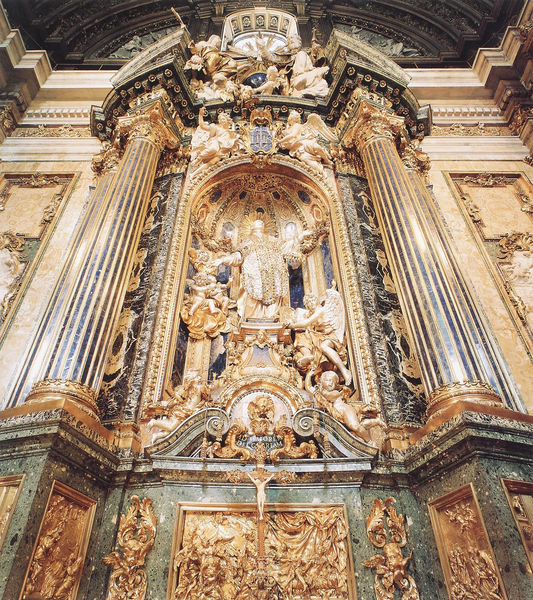
Titel: Ignatius-Altar (hl. Ignatius von Loyola)
Künstler: Andrea Pozzo
Standort: Rom, Il Gesù (EU - I - Latium)
Schlagwörter: blau, mann, grün, marmor, säule, säulen, rot, ornament, barock, stein, innenraum, kirche, figur, gold, engel, skulptur, relief, bogen, italien, figuren, ornamente, gestreift, foto, fotografie, photographie, nische, gewölbe, vergoldet, kreuz, dom, altar, rom, photo, christlich, heilige, prunk, maria, reliefs, fotographie, fot, katholisch, jesuiten, heiligenschen, loyola, gesu, zugaltar, ilgesu, stignazio